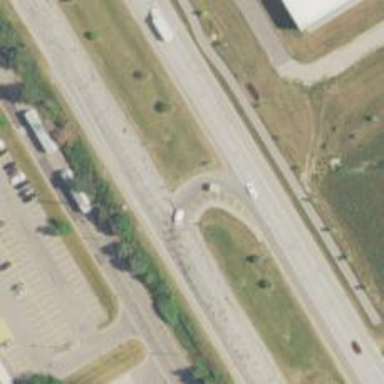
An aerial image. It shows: Asphalt road with primary link designation.